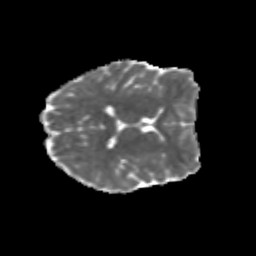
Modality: MD
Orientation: axial
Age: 20
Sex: female
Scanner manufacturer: siemens
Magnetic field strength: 3 T
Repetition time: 3.5 s
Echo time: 0.113 s